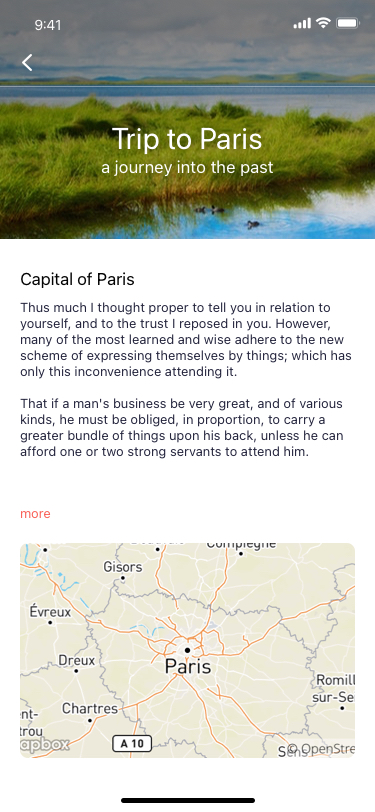
Text in this UI design:
Trip to Paris
a journey into the past
Thus much I thought proper to tell you in relation to yourself, and to the trust I reposed in you. However, many of the most learned and wise adhere to the new scheme of expressing themselves by things; which has only this inconvenience attending it.

That if a man's business be very great, and of various kinds, he must be obliged, in proportion, to carry a greater bundle of things upon his back, unless he can afford one or two strong servants to attend him.
Capital of Paris
more